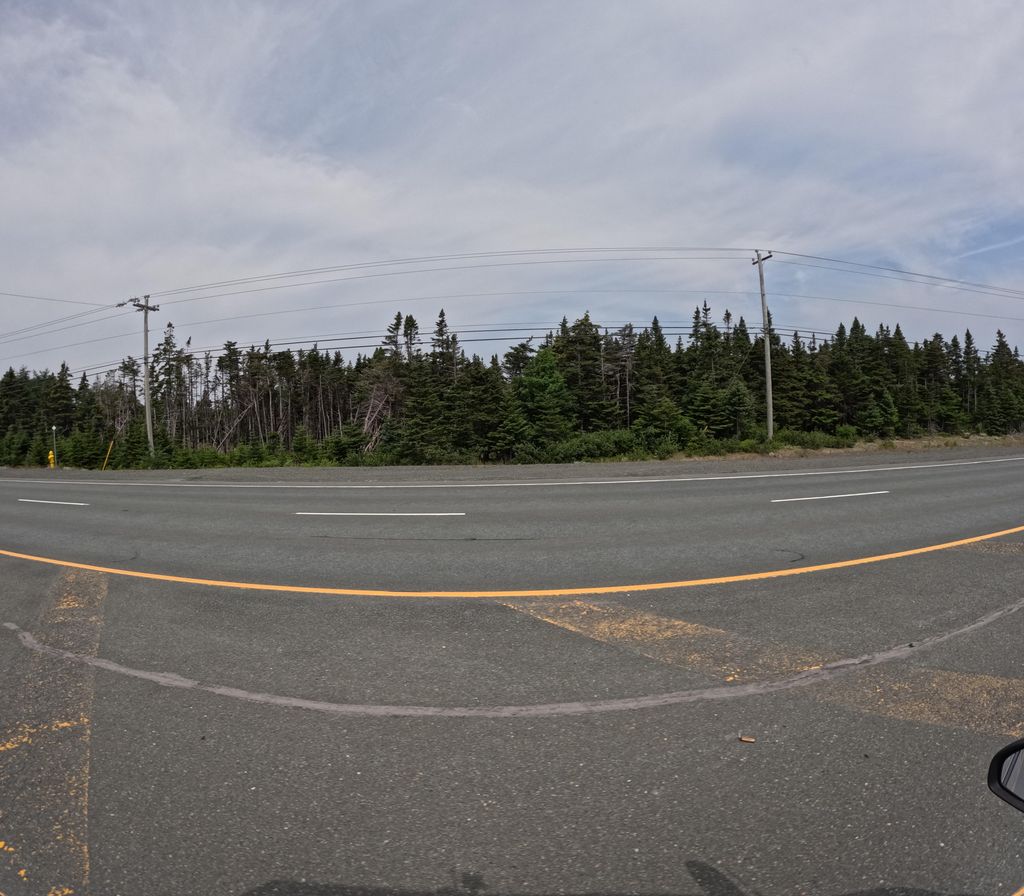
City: st_johns